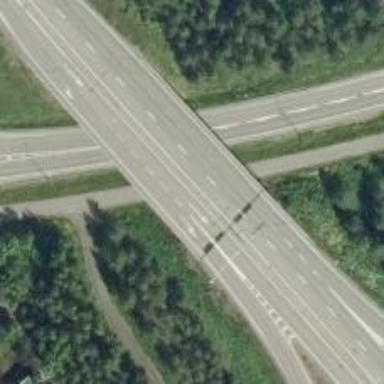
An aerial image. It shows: Bridge over motorway.